RGB frame:
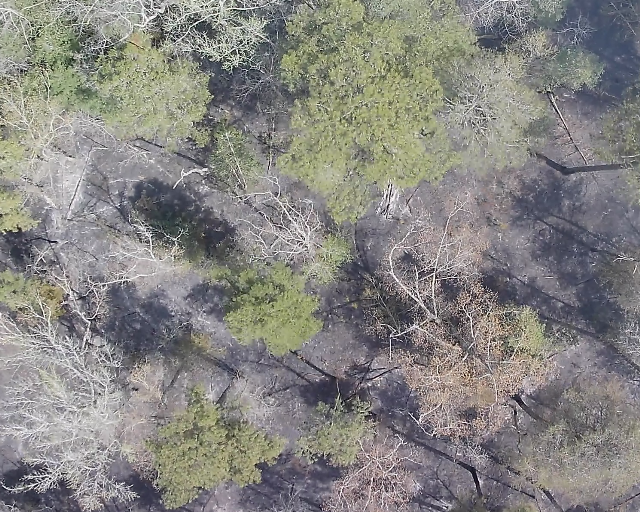
Thermal frame:
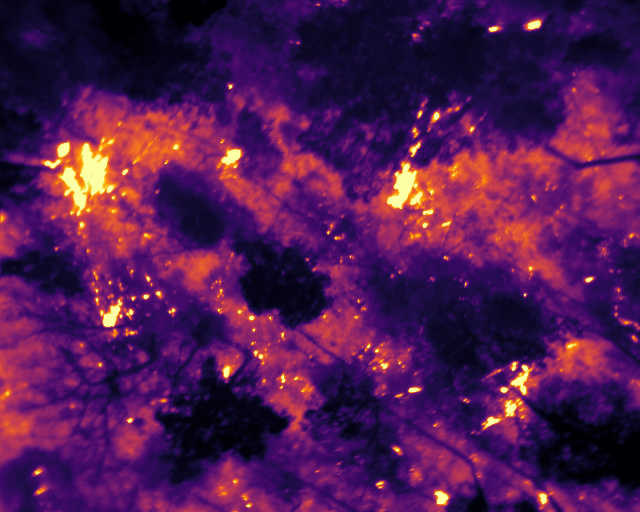
Captured: 2026-02-26 03:43:15
Pixels at or above 80 °C: 2274 (fraction of frame: 0.00694)